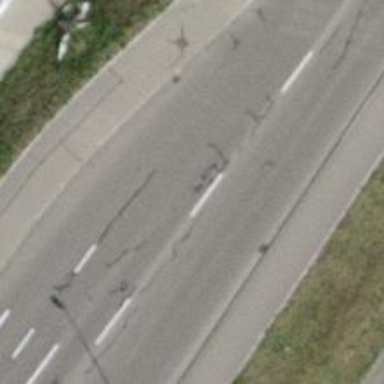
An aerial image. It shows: Secondary road with separate asphalt cycleway and sidewalk.